Question: I'm experiencing a memory leak in my WPF application.
I want to GC my DiffViewControl, but it's retained by the 'Window.EffectiveValues' instance.

Do you know how could I clean this obsolete reference and then the DiffViewControl can be GC'd?
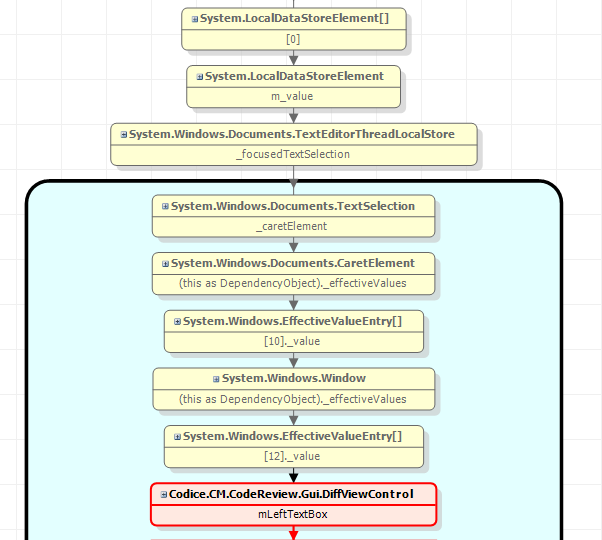
Answer: Finally I figured out the problem after reading this post:
<URL>
My problem is that if , so the entire window is leaked.
The in my case is
'''
Keyboard.ClearFocus();
'''